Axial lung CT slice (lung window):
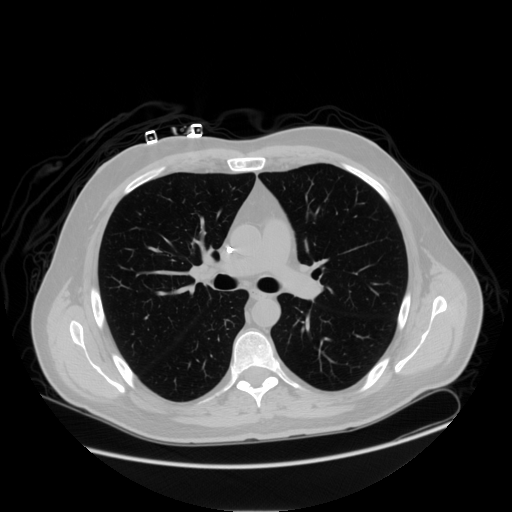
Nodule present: no